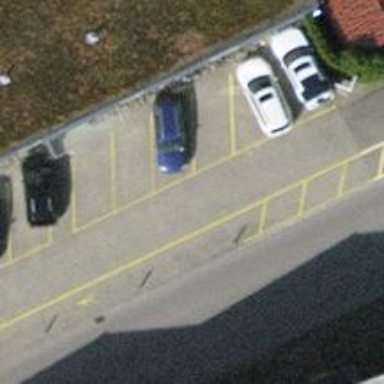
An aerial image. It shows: Bollard.